Question: My database looks like this:

I am trying to get the first child of 'unassignedBeaconIDs', read the data 'beaconID', 'major', 'minor' and delete it from 'unassignedBeaconIDs'.
Here is my code:
'''
var refBeaconID = firebase.database().ref(pathToBeaconIDs).limitToFirst(1);
refBeaconID.once('value', function(snap)
{
var firstItem = snap.val(); // first item, in format {"<KEY>": "<VALUE>"}
console.log("The first item");
console.log(firstItem.beaconID);
refBeaconID.child(firstItem.key).removeValue;
});
'''
The problem is the childAutoID Value. I always get undefined as a result.
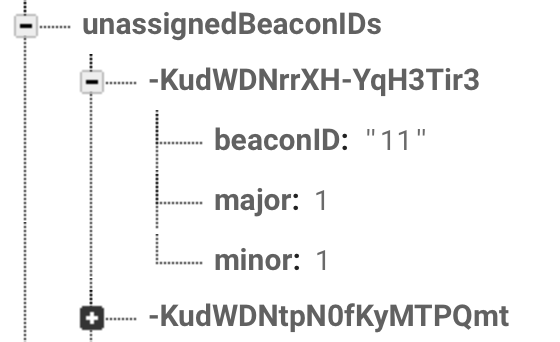
Answer: When you execute a query against the Firebase Database, there will potentially be multiple results. So the snapshot contains a list of those results. Even if there is only a single result, the snapshot will contain a list of one result.
So you'll need to loop over the children of the snapshot in your callback:
'''
var refBeaconID = firebase.database().ref(pathToBeaconIDs).limitToFirst(1);
refBeaconID.once('value', function(snap)
{
snap.forEach(function(child) {
var firstItem = child.val();
console.log("The first item");
console.log(firstItem.beaconID);
});
});
'''
I'm not completely certain what 'refBeaconID.child(firstItem.key).removeValue;' translated to, but if you want to delete the child after logging it: 'child.ref.remove();'.